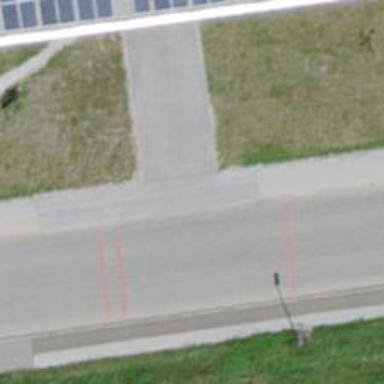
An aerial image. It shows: Parking aisle designated as service road.